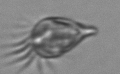
Label: Paratontonia_gracillima